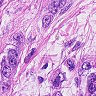
Metastatic tissue present: yes